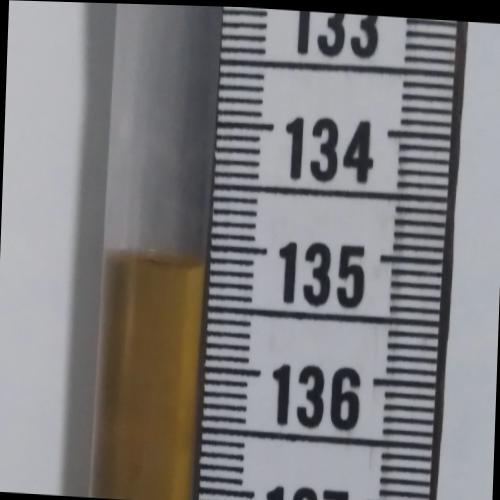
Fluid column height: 135.2 cm